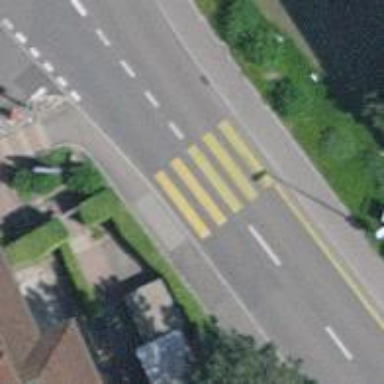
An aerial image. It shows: Zebra crossing on footway.